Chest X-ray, AP view. Patient: 34 years old, sex M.
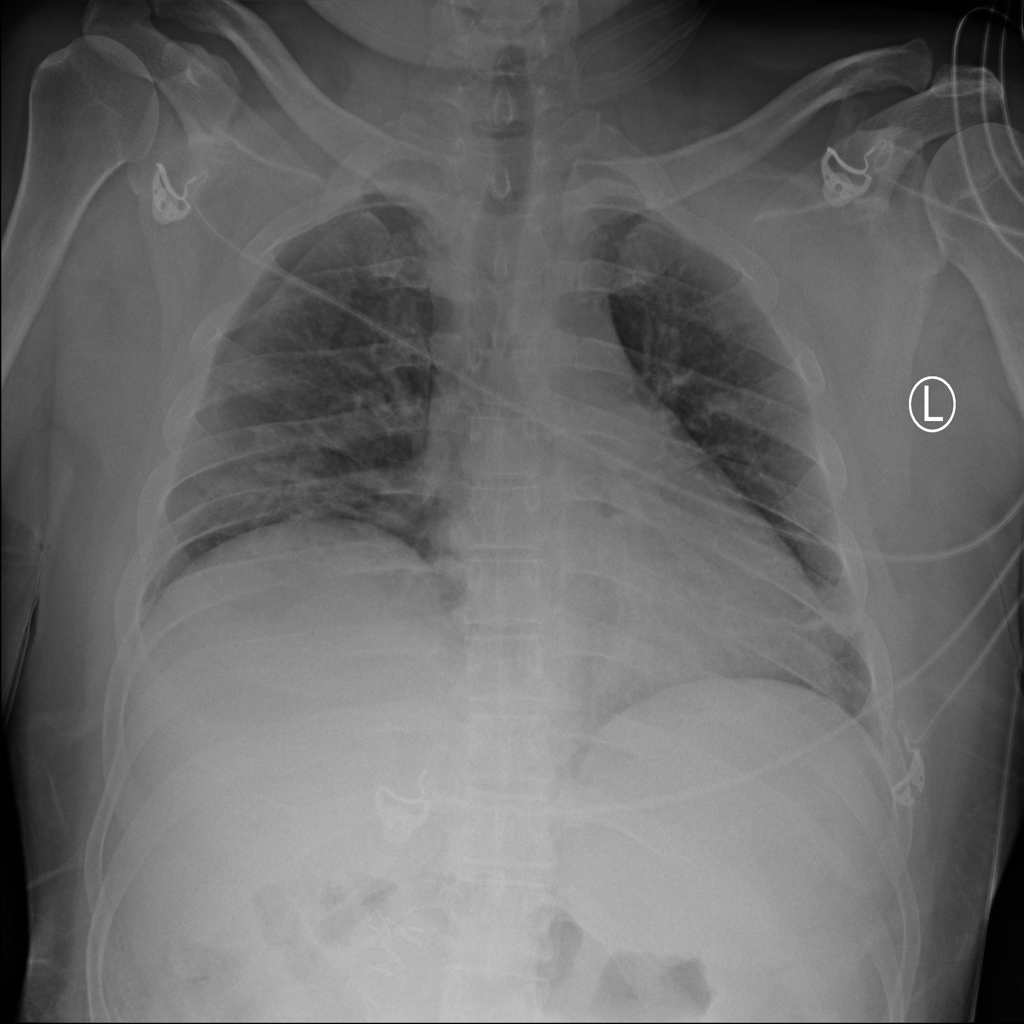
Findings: Atelectasis, Pneumothorax